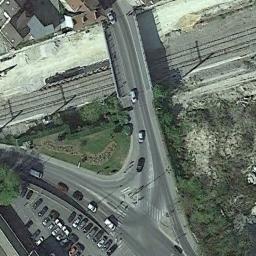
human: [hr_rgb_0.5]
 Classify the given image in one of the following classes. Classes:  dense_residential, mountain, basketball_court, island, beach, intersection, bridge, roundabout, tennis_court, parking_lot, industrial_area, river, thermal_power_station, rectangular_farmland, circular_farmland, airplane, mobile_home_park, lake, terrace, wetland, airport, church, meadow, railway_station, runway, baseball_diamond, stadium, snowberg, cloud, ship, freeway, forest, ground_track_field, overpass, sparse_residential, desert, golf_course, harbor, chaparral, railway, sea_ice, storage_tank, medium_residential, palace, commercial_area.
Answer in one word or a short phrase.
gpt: overpass